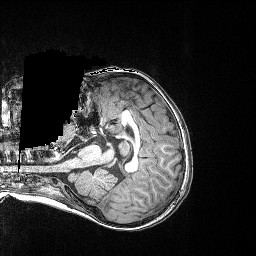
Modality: T1w
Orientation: axial